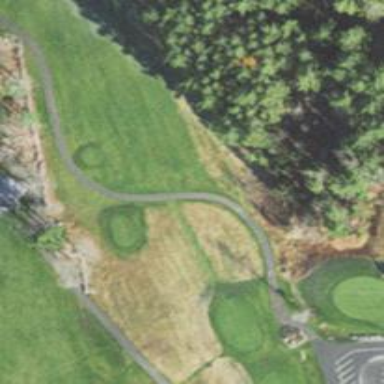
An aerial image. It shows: Golf hole.